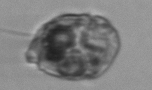
Label: Proterythropsis